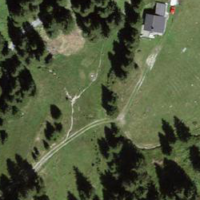
EUNIS habitat code: 43
Species observed at this site:
Petasites albus